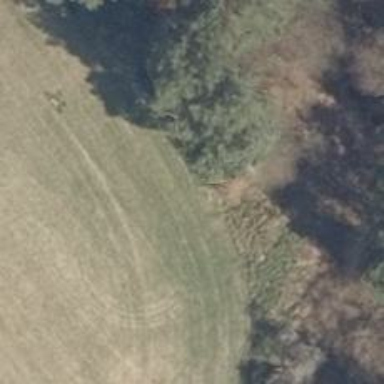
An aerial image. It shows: Grass track with grade4 quality surface.